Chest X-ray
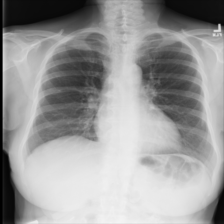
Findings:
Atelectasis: negative
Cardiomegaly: negative
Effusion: negative
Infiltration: negative
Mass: negative
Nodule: negative
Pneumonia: negative
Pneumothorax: negative
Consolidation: negative
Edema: negative
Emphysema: negative
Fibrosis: negative
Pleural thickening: negative
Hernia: negative